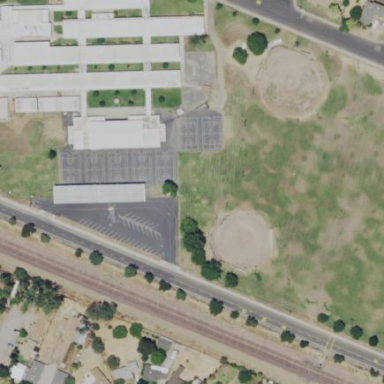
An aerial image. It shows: School.